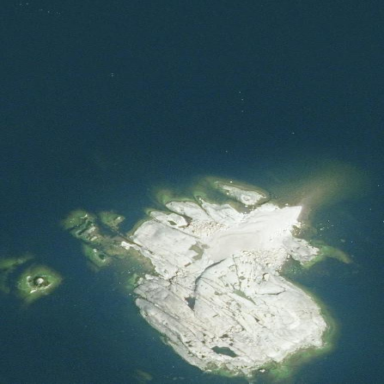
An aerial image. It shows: Islet along the natural coastline.